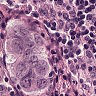
Metastatic tissue present: yes